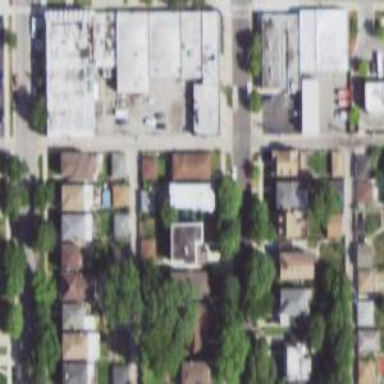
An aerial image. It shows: Alleyway designated as service road.